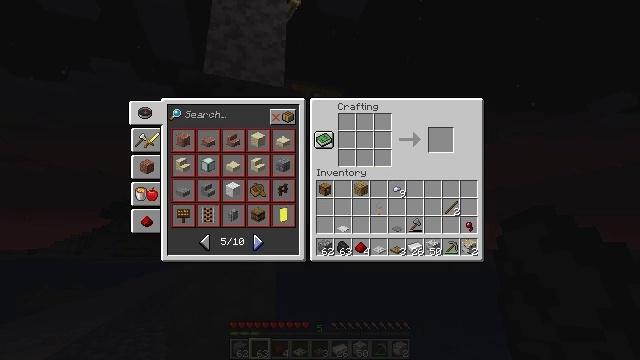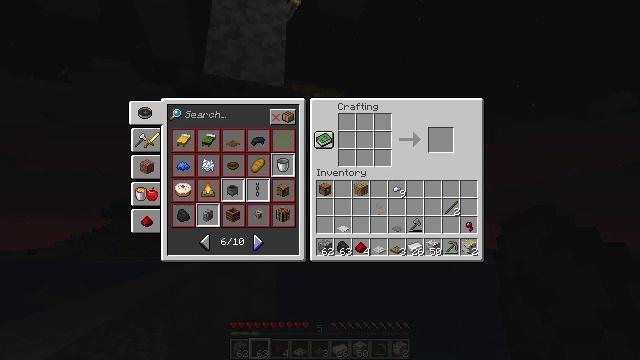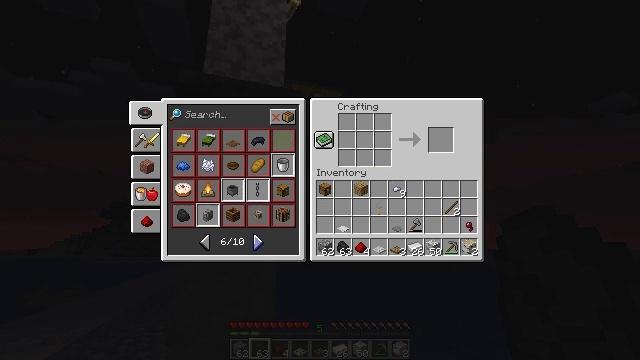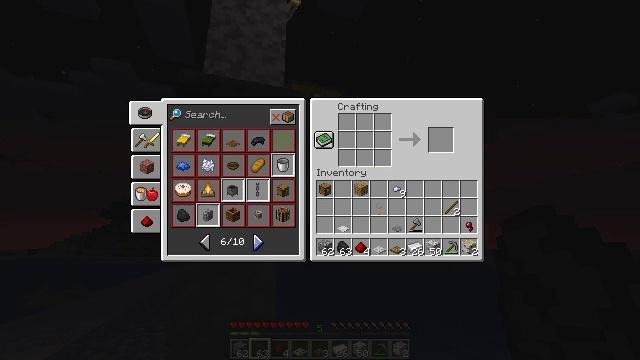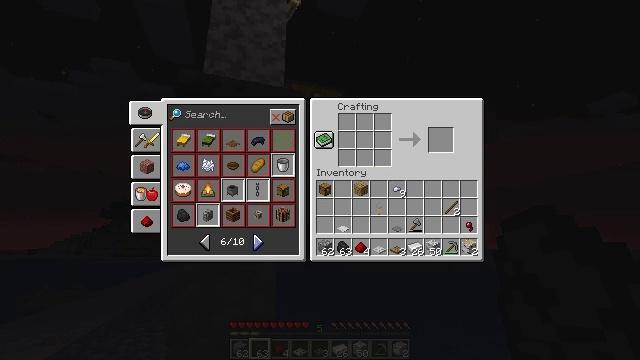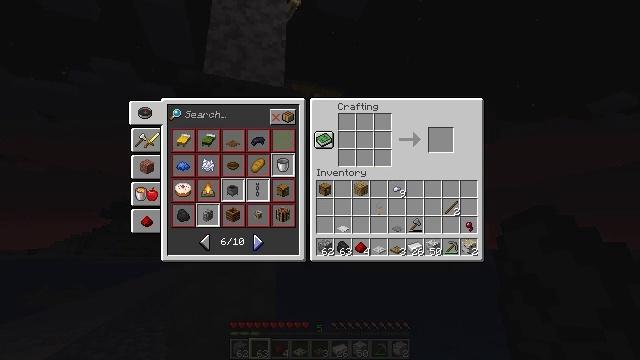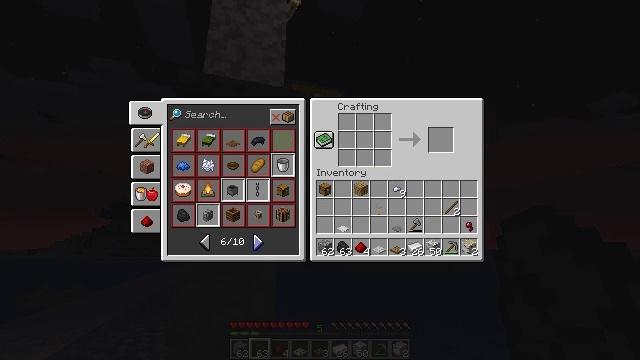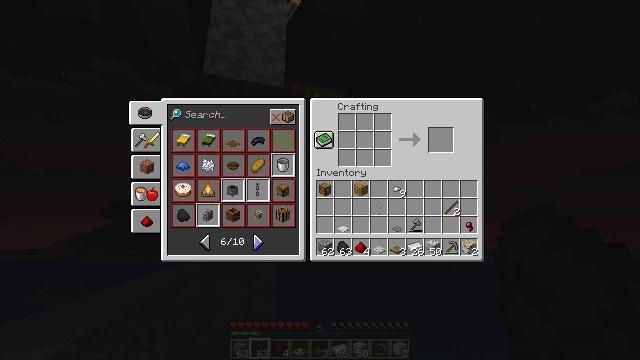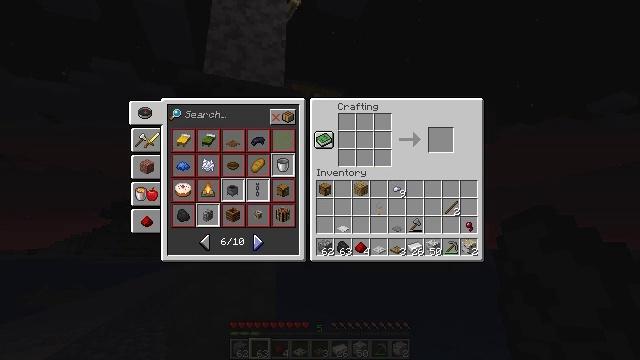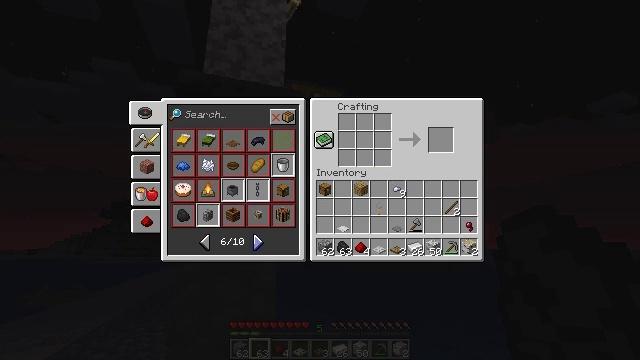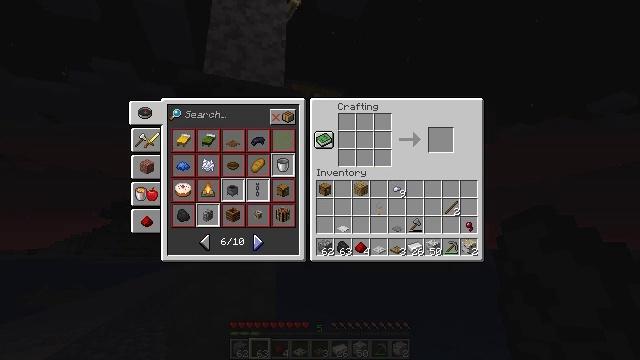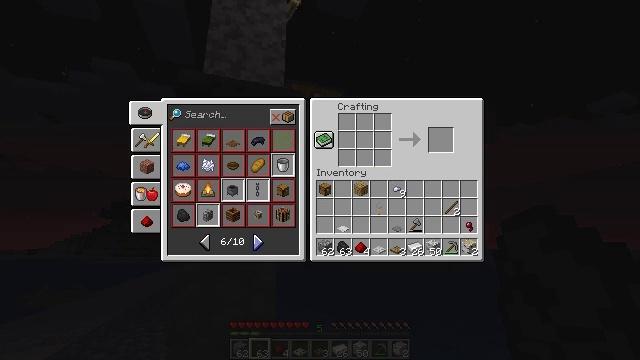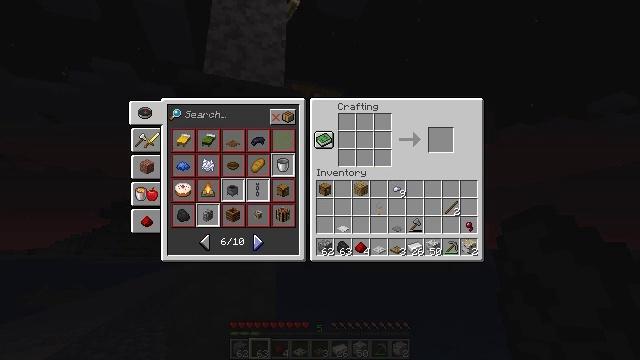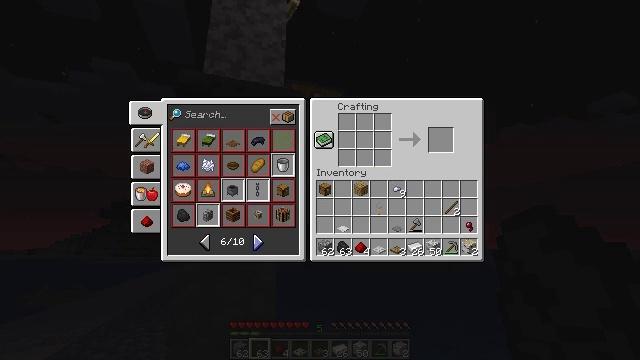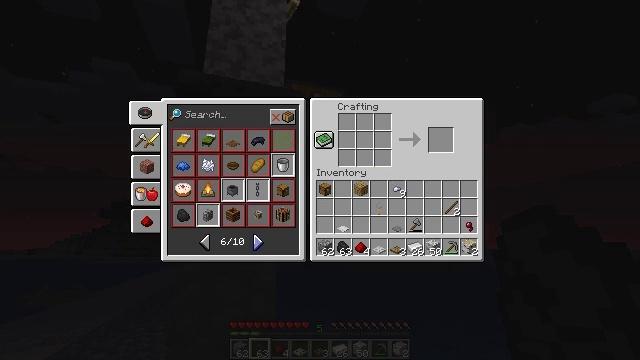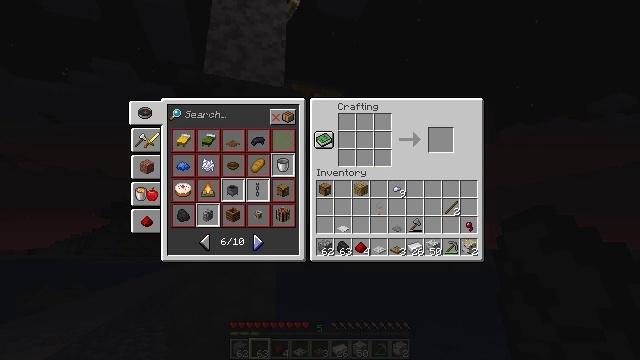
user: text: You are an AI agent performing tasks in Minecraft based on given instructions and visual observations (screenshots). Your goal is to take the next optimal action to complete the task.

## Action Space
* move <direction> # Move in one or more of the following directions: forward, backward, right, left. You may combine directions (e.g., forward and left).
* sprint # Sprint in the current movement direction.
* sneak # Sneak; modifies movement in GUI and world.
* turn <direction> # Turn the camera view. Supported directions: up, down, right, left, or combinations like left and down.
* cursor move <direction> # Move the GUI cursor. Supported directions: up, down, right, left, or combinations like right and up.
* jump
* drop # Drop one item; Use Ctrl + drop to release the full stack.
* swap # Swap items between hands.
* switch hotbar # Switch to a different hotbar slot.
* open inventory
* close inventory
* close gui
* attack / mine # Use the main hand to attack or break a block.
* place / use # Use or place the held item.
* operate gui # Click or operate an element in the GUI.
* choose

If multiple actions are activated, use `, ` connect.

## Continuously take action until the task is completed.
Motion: motion action
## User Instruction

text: Make a detector rail using your crafting table.
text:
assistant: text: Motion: operate gui
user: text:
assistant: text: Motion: operate gui
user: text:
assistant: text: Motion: operate gui
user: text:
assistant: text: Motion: operate gui
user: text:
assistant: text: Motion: no_op
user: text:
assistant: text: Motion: no_op
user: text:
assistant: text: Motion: no_op
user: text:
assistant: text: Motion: no_op
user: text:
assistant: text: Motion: no_op
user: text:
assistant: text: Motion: no_op
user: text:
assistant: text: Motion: no_op
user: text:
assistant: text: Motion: no_op
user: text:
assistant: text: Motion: no_op
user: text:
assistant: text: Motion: no_op
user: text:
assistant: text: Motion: no_op
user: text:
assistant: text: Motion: no_op
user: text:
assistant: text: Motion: no_op
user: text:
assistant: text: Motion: no_op
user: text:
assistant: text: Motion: no_op
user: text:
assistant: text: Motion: no_op
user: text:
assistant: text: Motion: no_op
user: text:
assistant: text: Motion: no_op
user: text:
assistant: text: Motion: no_op
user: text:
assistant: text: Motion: no_op
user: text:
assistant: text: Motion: no_op
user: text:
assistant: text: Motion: no_op
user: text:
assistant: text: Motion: no_op
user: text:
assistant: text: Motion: no_op
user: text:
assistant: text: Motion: no_op
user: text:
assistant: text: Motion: no_op